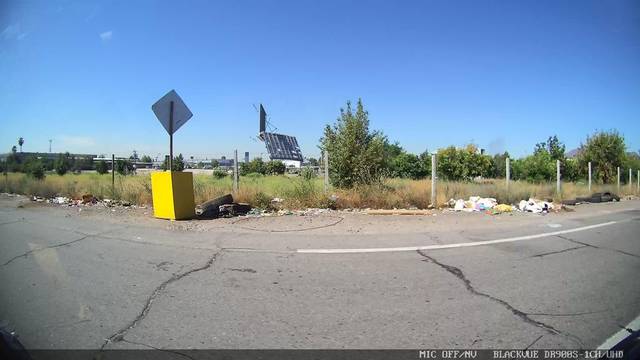
Region: Chile
Coordinates: -33.447, -70.774